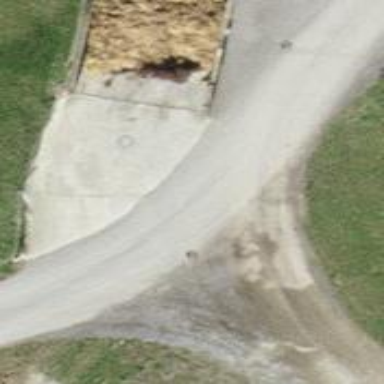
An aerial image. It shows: Asphalt alley designated as service road.